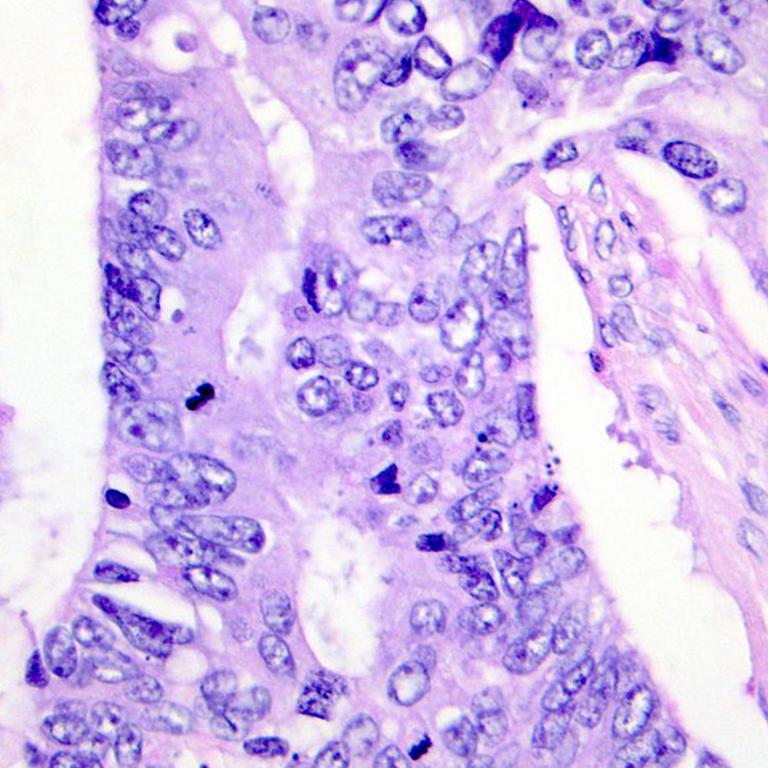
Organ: colon
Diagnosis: adenocarcinomas